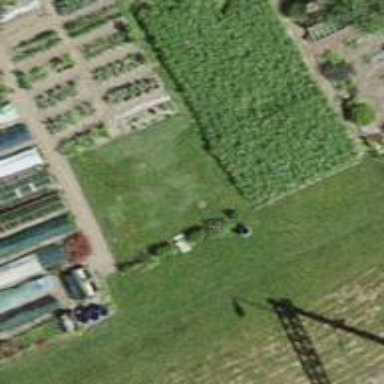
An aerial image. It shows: Community garden providing leisure land.